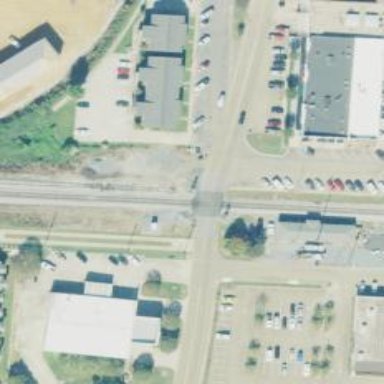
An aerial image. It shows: Level crossing along the railway.